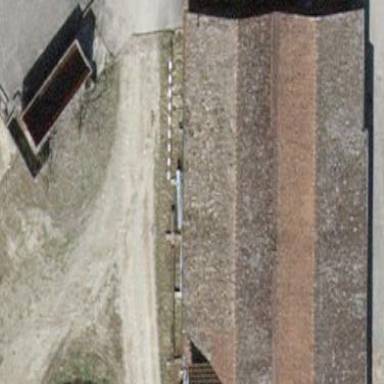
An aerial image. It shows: Gabled building with roof made of rosy brown roof tiles.